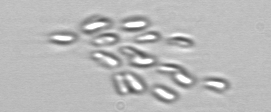
Label: Dinobryon